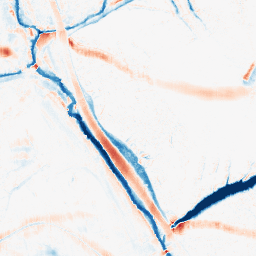
Category: morphological
Decomposition family: morphological_ellipse
Decomposition parameters: operation: average
width: 20
height: 10
Upsampling method: lanczos
Upsampling parameters: scale: 8
Upsampling scale: 8